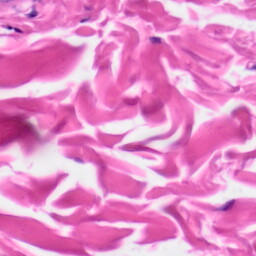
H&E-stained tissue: Skin